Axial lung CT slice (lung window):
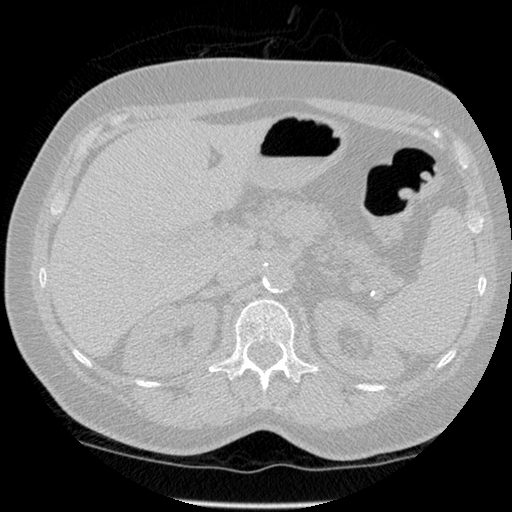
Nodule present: no